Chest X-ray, AP view. Patient: 50 years old, sex F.
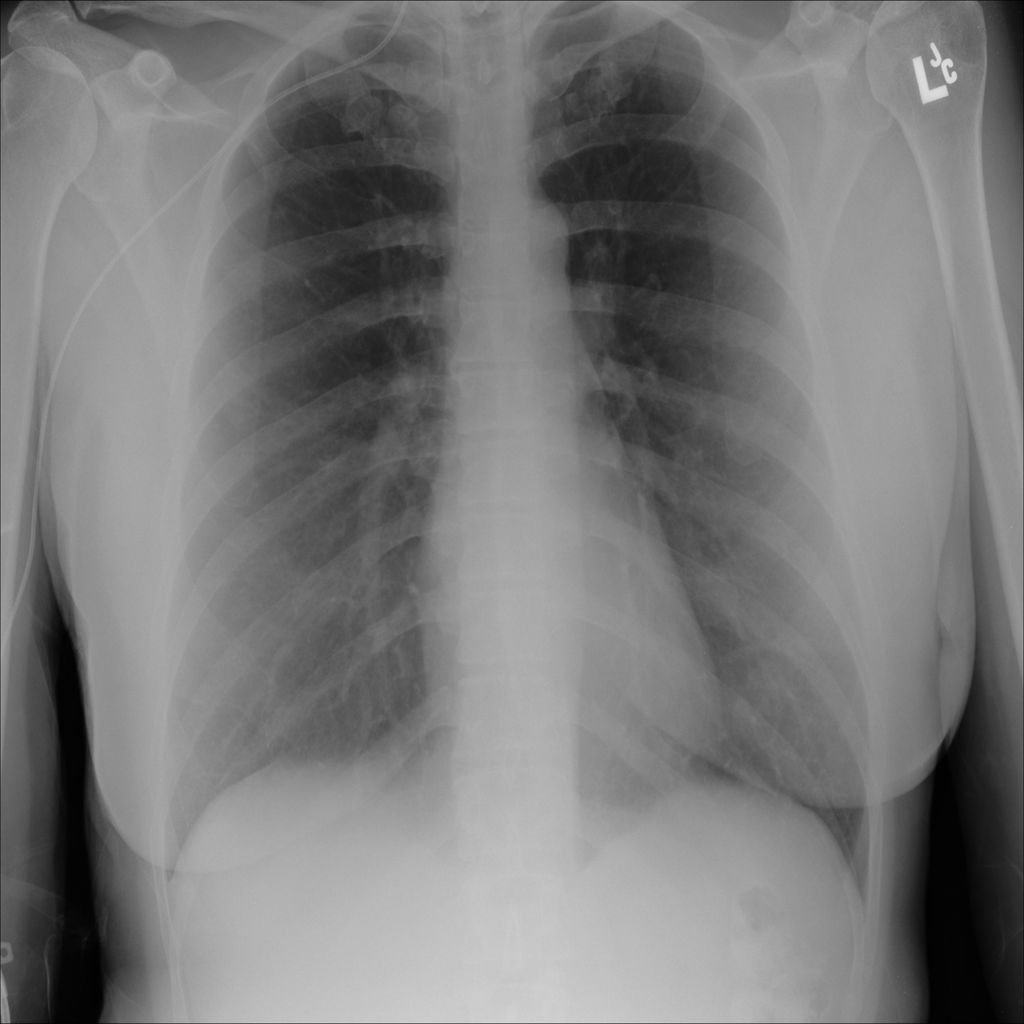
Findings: No Finding